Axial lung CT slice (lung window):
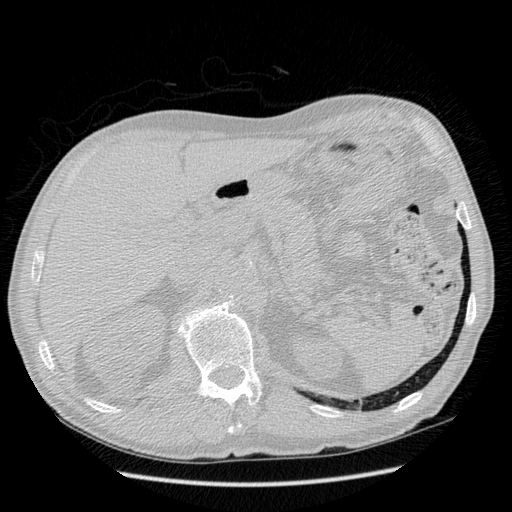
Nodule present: no